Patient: sex M, age 48
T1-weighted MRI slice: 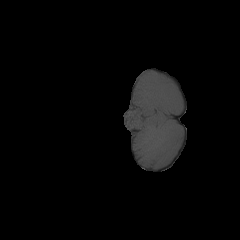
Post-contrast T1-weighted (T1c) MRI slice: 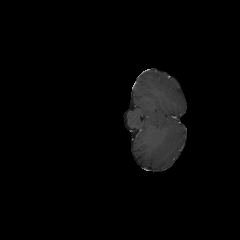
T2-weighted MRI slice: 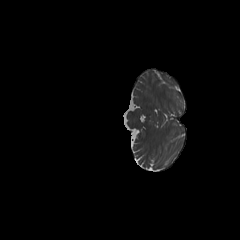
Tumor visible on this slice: no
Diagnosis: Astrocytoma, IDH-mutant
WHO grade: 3